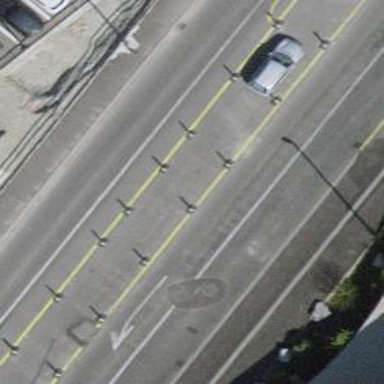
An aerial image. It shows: Tertiary road with asphalt surface. There is track for cyclists on the left side.